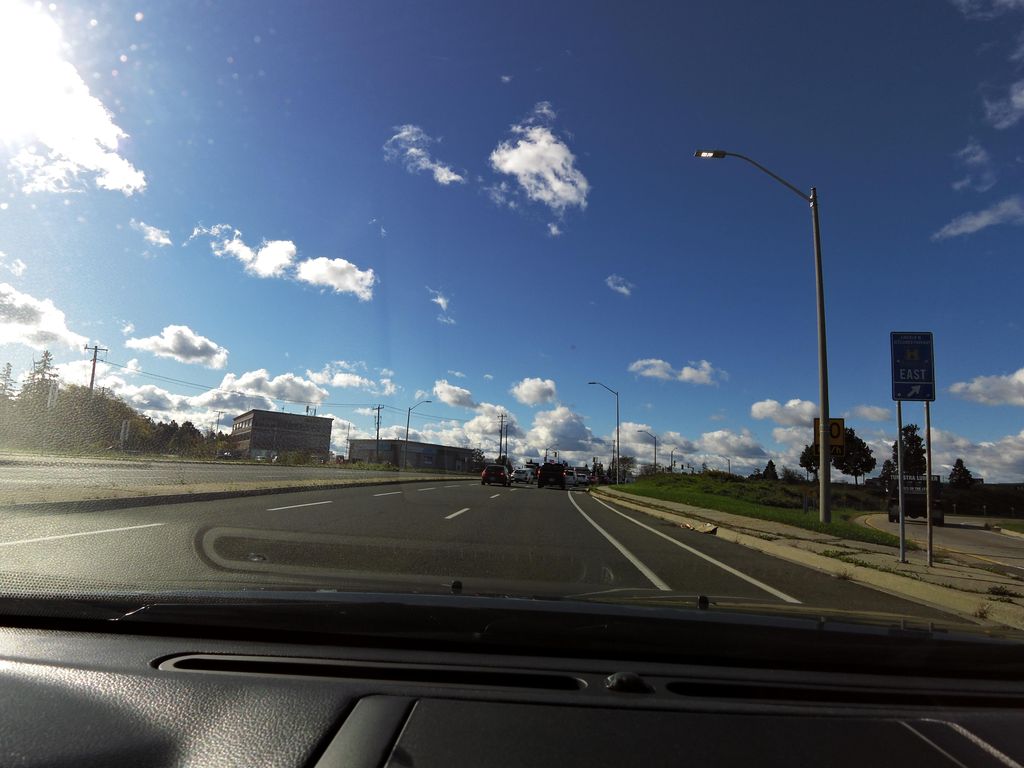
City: hamilton